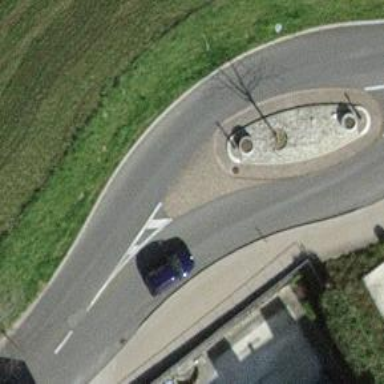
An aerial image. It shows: Traffic calming island.